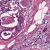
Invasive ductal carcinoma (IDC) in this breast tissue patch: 1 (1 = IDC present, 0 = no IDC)